Question: In my table there is field called 'agency_ids'. It will have comma separated string values like below. 'a0001, a0002'. One or may agent ids can contain per record.

Now i need to search the table using given agency id.
Ex - if i give a1235 it should return both rows showed above. If i give a1234 it should return only row with a1234.
How can i do it ? I tried 'agency_ids IN ('a1234')' and 'FIND_IN_SET' but it didn't work.
'''
SELECT ov.*,c.name as company_name
FROM (SELECT v.vacancy_id,v.company_id,v.designation,v.job_ref_number
FROM 't2o_vacancies' AS v
WHERE 'opening_date' <= '2014-01-27'
AND 'closing_date' >= '2014-01-27'
AND posting_type= 'Agency'
AND agency_ids IN ('a1234')
ORDER BY v.opening_date DESC ) AS ov
LEFT JOIN t2o_companies AS c ON ov.company_id = c.id
'''
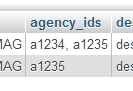
Answer: Try using 'like'
'''
and agency_ids like '%a1235%'
'''
instead of using 'IN'
'''
AND agency_ids IN ('a1234')
'''
'in' will allow you to specify multiple values, but it will not look at 'a1234,a1235' as two different values.